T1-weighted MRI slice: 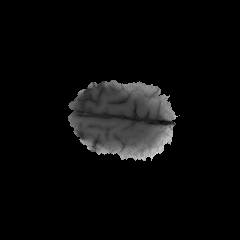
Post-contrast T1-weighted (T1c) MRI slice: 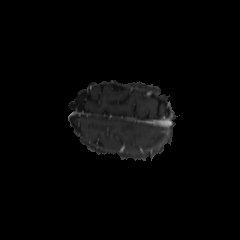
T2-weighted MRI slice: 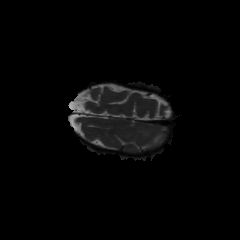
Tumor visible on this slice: yes